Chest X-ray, AP view. Patient: 39 years old, sex F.
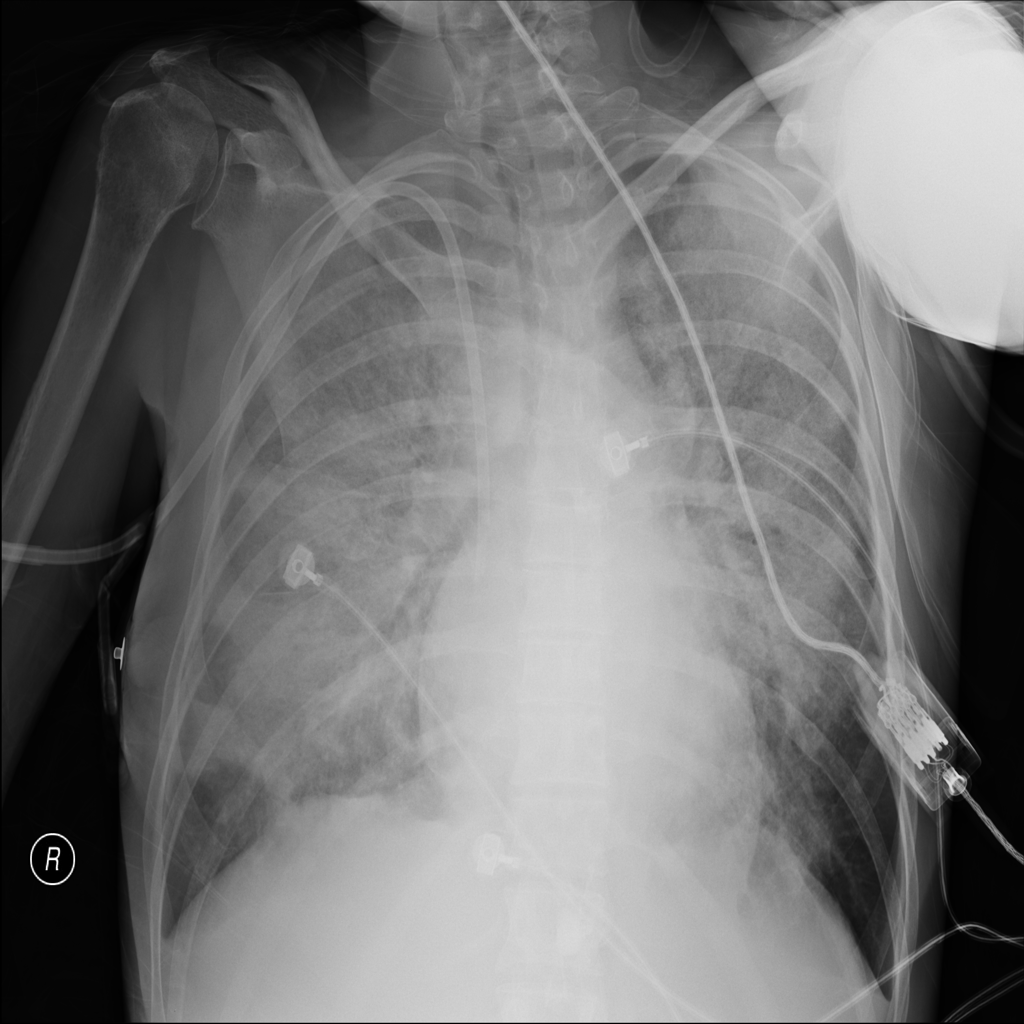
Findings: Edema, Pneumonia